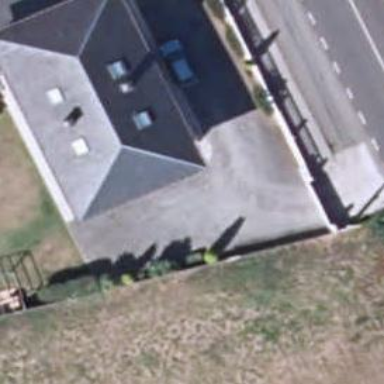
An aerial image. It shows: Simple and straightforward house.